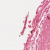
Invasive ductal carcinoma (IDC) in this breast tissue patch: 0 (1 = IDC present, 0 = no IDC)